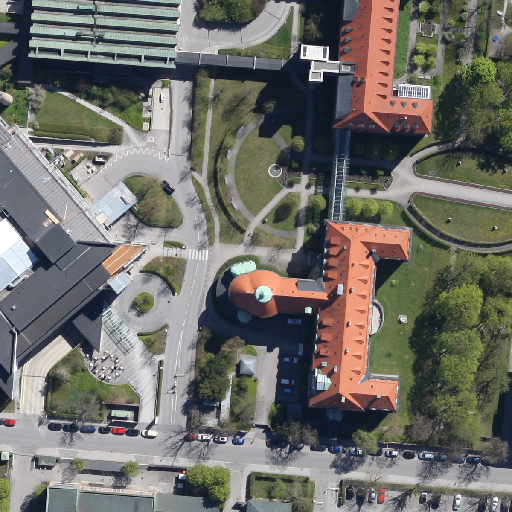
Referring expression: building along the road